Question: I'm trying to keep a user logged in after they have entered their details on the login screen. I'm using apache tomcat and MS access database. I can log in with a user stored in my database. But I can't figure out how to keep the user logged in throughout my website. I have been reading up about sessions and trying sample code but I can't get it to work, I keep getting different errors. I managed to "Welcome" the user by name after login, but I can't keep the welcome user message, if I click on any other of my webpages.
## loginJsp.jsp-
'''
<sql:setDataSource
var = "bookdB"
scope = "session"
driver = "sun.jdbc.odbc.JdbcOdbcDriver"
url = "jdbc:odbc:bookdB"
/>
<sql:query var ="NameCheck" scope = "session" dataSource = "${bookdB}">
SELECT * FROM Users
WHERE Username = ?
AND Password = ?
<sql:param value = "${param.user}" />
<sql:param value = "${param.password}" />
</sql:query>
<c:if test = "${NameCheck.rowCount == 0}">
<jsp:forward page = "loginError.html"/>
</c:if>
<c:if test = "${NameCheck.rowCount != 0}">
<jsp:forward page = "index.jsp"/>
'''
##
index.jsp
'''
<sql:query dataSource="${bookdB}" var="result">
SELECT * FROM Users
WHERE Username = ?
AND Password = ?
<sql:param value = "${param.user}" />
<sql:param value = "${param.password}" />
</sql:query>
<font color="orange" face="Futura Std-Light" size="4">
<c:forEach var="row" items="${result.rows}">
Welcome ${row.FirstName}!
</c:forEach>
</font>
'''
---

---
Any help would be much appreciated, Thanks!
Is this right:
'''
<c:if test = "${NameCheck.rowCount == 0}">
HttpSession session = request.getSession();
session.setAttribute("connecte", "true");
session.setAttribute("login", "${param.user}");
<jsp:forward page = "loginError.html"/>
</c:if>
'''
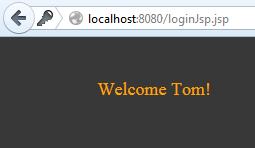
Answer: in your servlet action handler add this:
'''
HttpSession session = request.getSession();
session.setAttribute("connecte", "true");
session.setAttribute("login", "TOM");
'''
in your JSP add this on the top of your page
'''
<%
if (session.getAttribute("connecte") == null
|| !((String) session.getAttribute("connecte"))
.equals("true")) {
String redirectURL = "/path/ToYour/login.jsp;
response.sendRedirect(redirectURL);
}
%>
<h1>Hello <%= session.getAttribute("login") %></h1>
'''
if it's OK it will show
Hello Tom
#
login.jsp:
'''
<!DOCTYPE html>
<html>
<head>
<meta charset="US-ASCII">
<title>Login Page</title>
</head>
<body>
<form action="LoginServlet" method="post">
Username: <input type="text" name="user">
<br>
Password: <input type="password" name="pwd">
<br>
<input type="submit" value="Login">
</form>
</body>
</html>
'''
#
LoginServlet.java:
'''
package com.journaldev.servlet.session;
import java.io.IOException;
import java.io.PrintWriter;
import javax.servlet.RequestDispatcher;
import javax.servlet.ServletException;
import javax.servlet.annotation.WebServlet;
import javax.servlet.http.Cookie;
import javax.servlet.http.HttpServlet;
import javax.servlet.http.HttpServletRequest;
import javax.servlet.http.HttpServletResponse;
/**
* Servlet implementation class LoginServlet
*/
@WebServlet("/LoginServlet")
public class LoginServlet extends HttpServlet {
private static final long serialVersionUID = 1L;
private final String userID = "Pankaj";
private final String password = "journaldev";
protected void doPost(HttpServletRequest request,
HttpServletResponse response) throws ServletException, IOException {
// get request parameters for userID and password
String user = request.getParameter("user");
String pwd = request.getParameter("pwd");
if(userID.equals(user) && password.equals(pwd)){
Cookie loginCookie = new Cookie("user",user);
//setting cookie to expiry in 30 mins
loginCookie.setMaxAge(30*60);
response.addCookie(loginCookie);
response.sendRedirect("LoginSuccess.jsp");
}else{
RequestDispatcher rd = getServletContext().getRequestDispatcher("/login.html");
PrintWriter out= response.getWriter();
out.println("<font color=red>Either user name or password is wrong.</font>");
rd.include(request, response);
}
}
}
'''
#
LoginSuccess.jsp:
'''
<%@ page language="java" contentType="text/html; charset=US-ASCII"
pageEncoding="US-ASCII"%>
<!DOCTYPE html PUBLIC "-//W3C//DTD HTML 4.01 Transitional//EN" "http://www.w3.org/TR/html4/loose.dtd">
<html>
<head>
<meta http-equiv="Content-Type" content="text/html; charset=US-ASCII">
<title>Login Success Page</title>
</head>
<body>
<%
String userName = null;
Cookie[] cookies = request.getCookies();
if(cookies !=null){
for(Cookie cookie : cookies){
if(cookie.getName().equals("user")) userName = cookie.getValue();
}
}
if(userName == null) response.sendRedirect("login.html");
%>
<h3>Hi <%=userName %>, Login successful.</h3>
<br>
<form action="LogoutServlet" method="post">
<input type="submit" value="Logout" >
</form>
</body>
</html>
'''